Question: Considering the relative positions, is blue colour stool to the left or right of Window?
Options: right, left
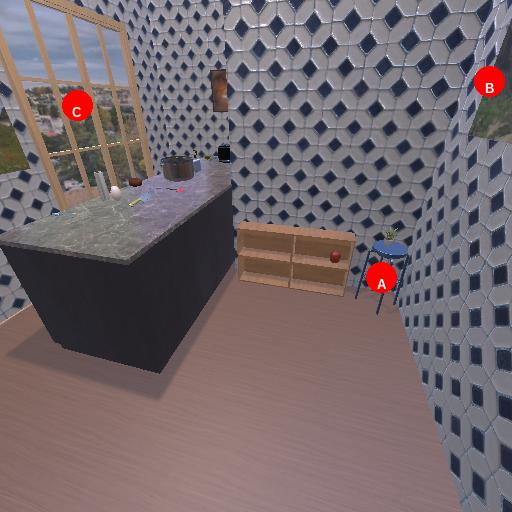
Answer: right